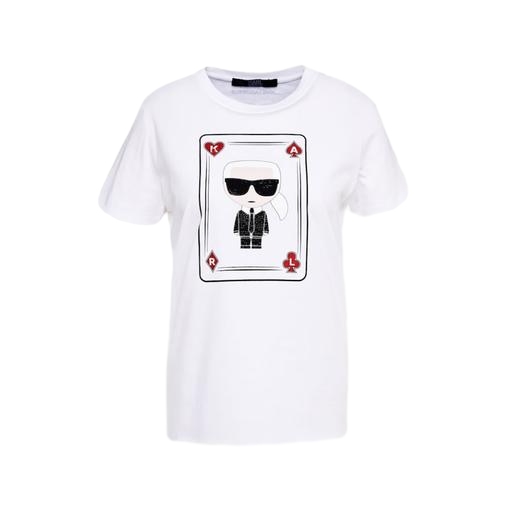
sasha emoji badge t-shirt, white graphic t-shirt only macy, cool t-shirt, white background